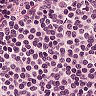
Metastatic tissue present: no